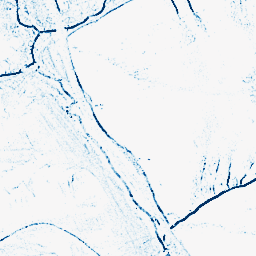
Category: morphological
Decomposition family: morphological_square
Decomposition parameters: operation: closing
size: 3
Upsampling method: bilinear
Upsampling parameters: scale: 2
Upsampling scale: 2